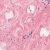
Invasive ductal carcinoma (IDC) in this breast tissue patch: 0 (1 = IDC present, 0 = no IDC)